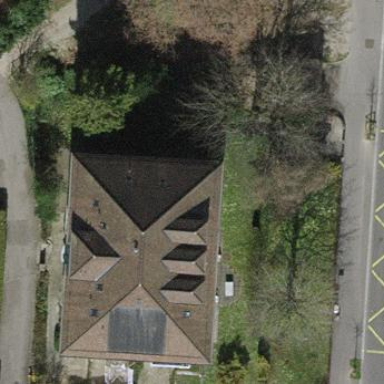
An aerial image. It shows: Hipped roof apartment building.